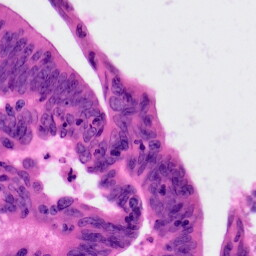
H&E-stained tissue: Colon